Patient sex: M
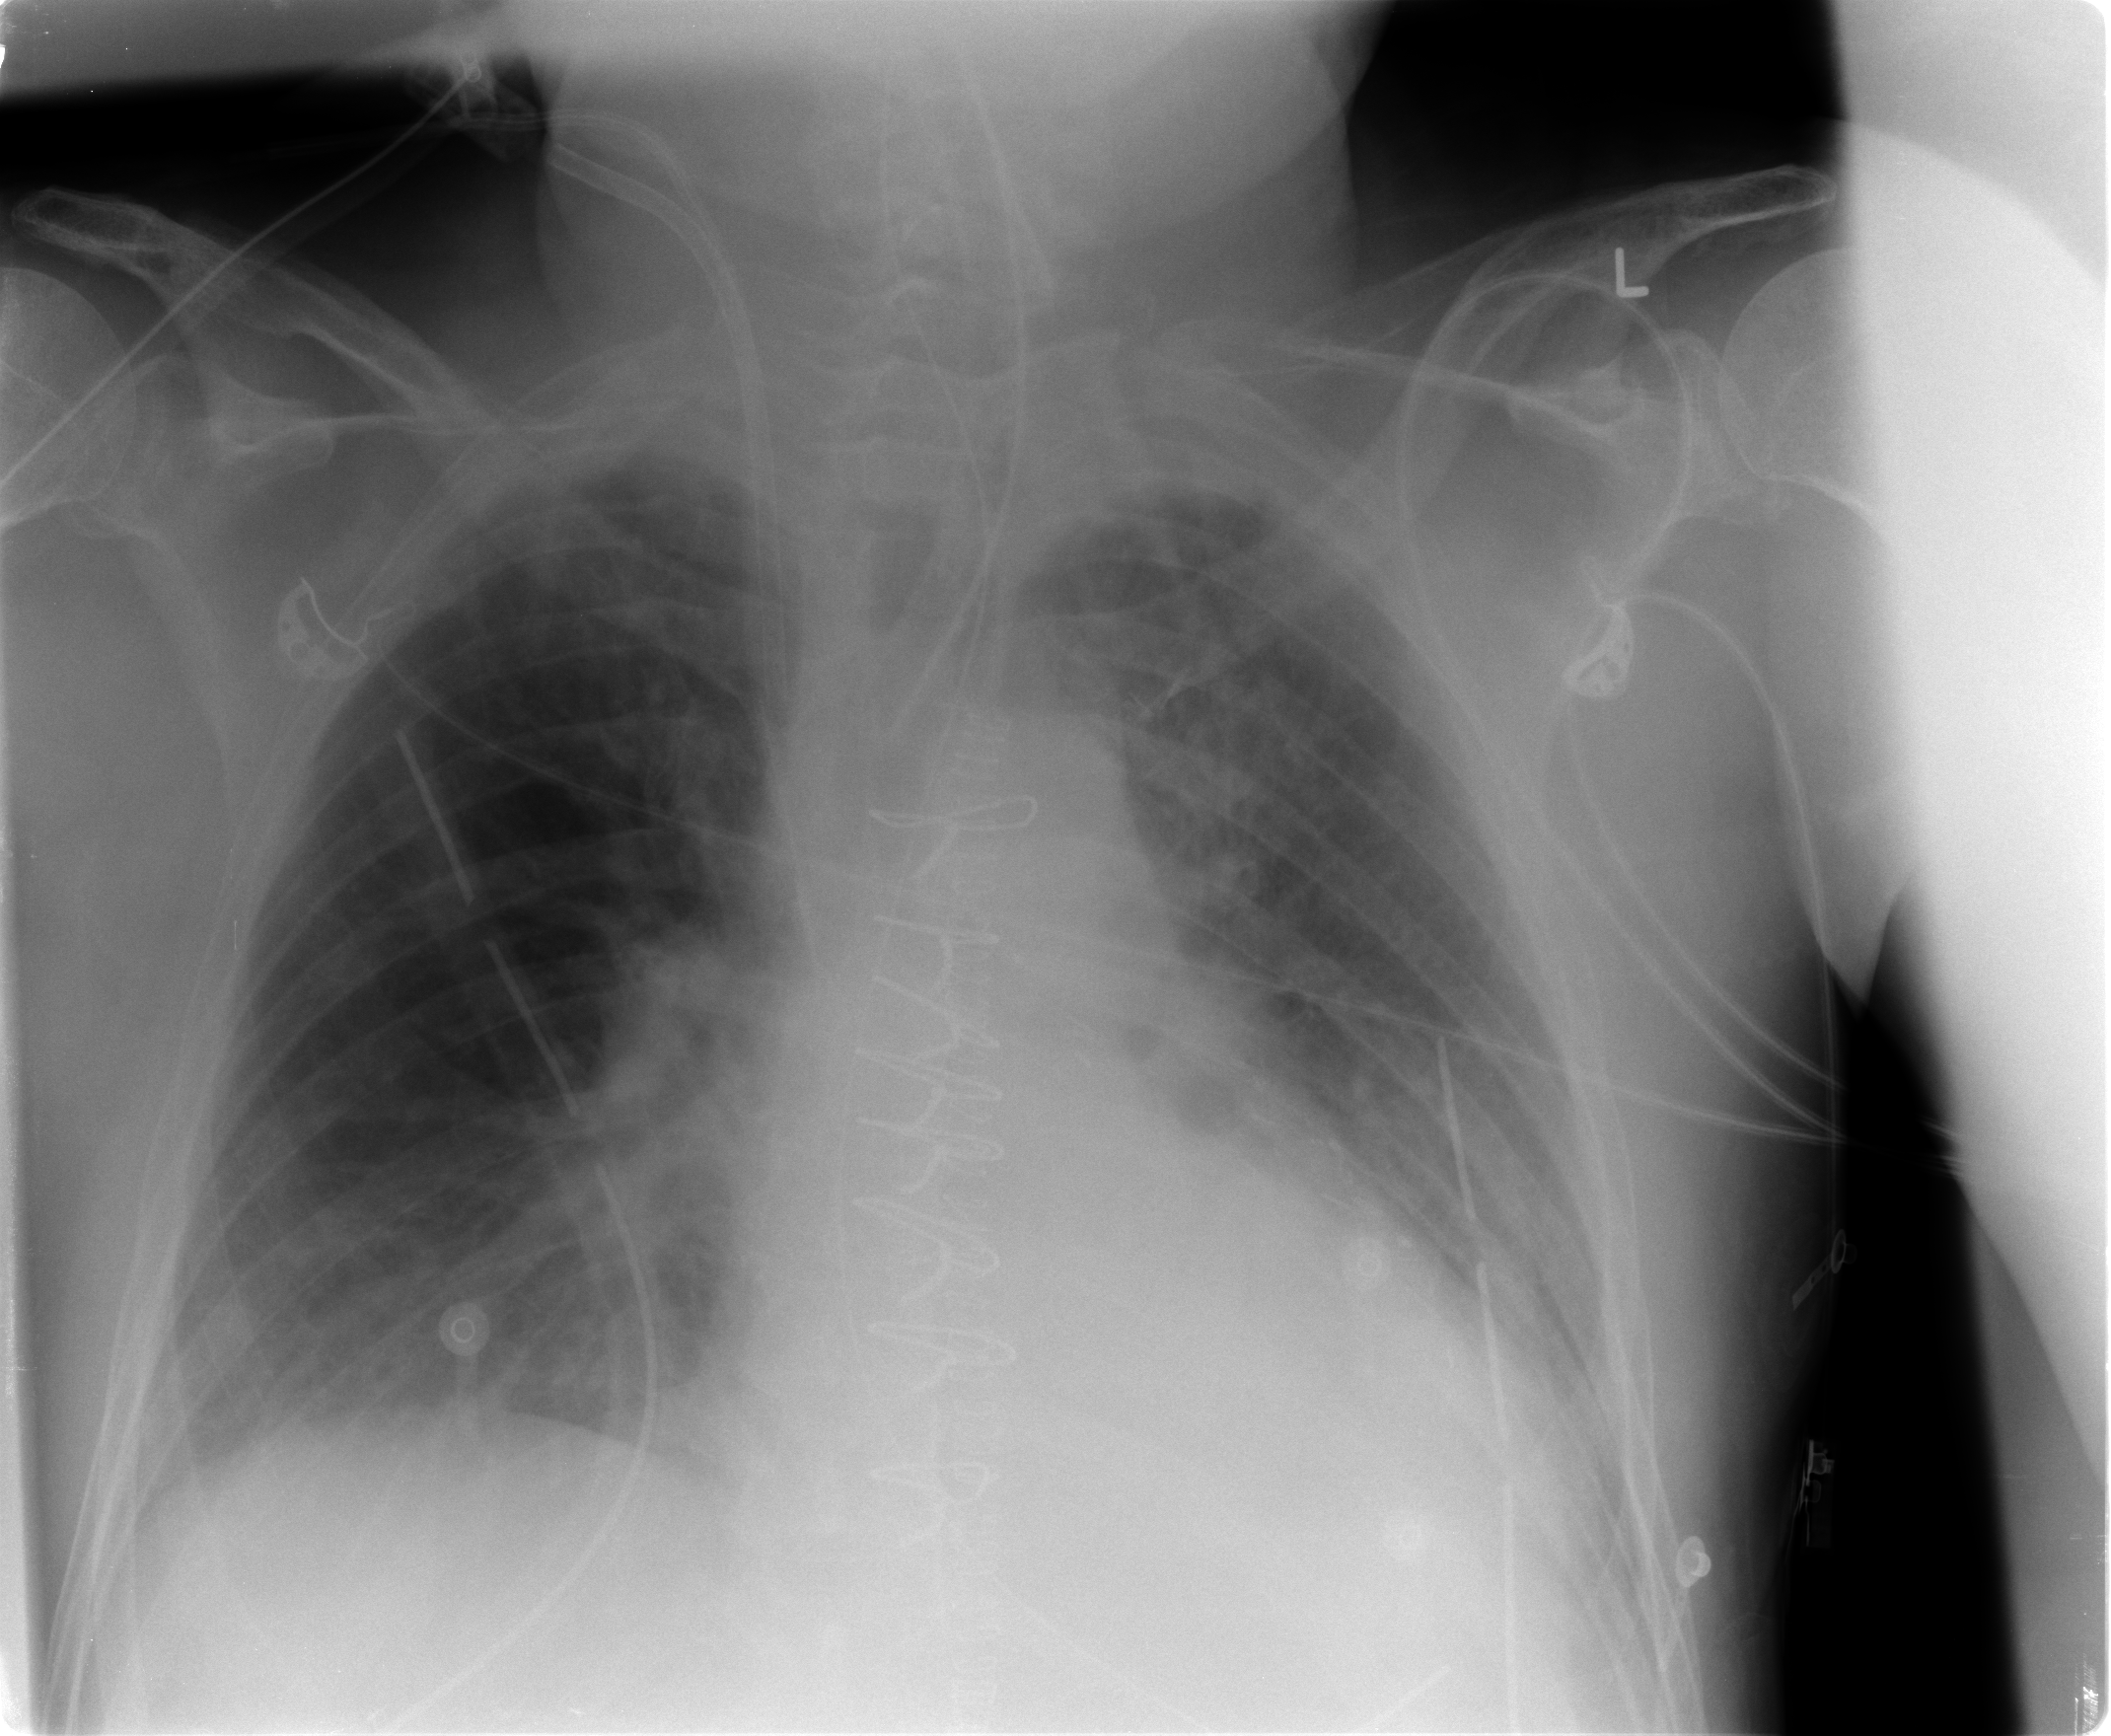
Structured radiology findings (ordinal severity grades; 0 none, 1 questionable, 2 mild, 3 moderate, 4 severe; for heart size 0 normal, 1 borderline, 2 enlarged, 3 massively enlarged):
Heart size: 0
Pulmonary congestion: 2
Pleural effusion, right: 1
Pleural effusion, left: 2
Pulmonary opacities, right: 0
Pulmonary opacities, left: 0
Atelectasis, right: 2
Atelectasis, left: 2